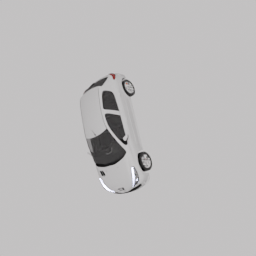
Label: mechanical